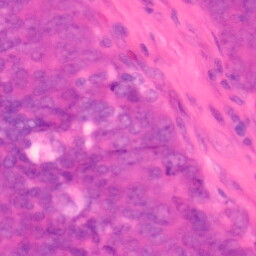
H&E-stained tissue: Colon